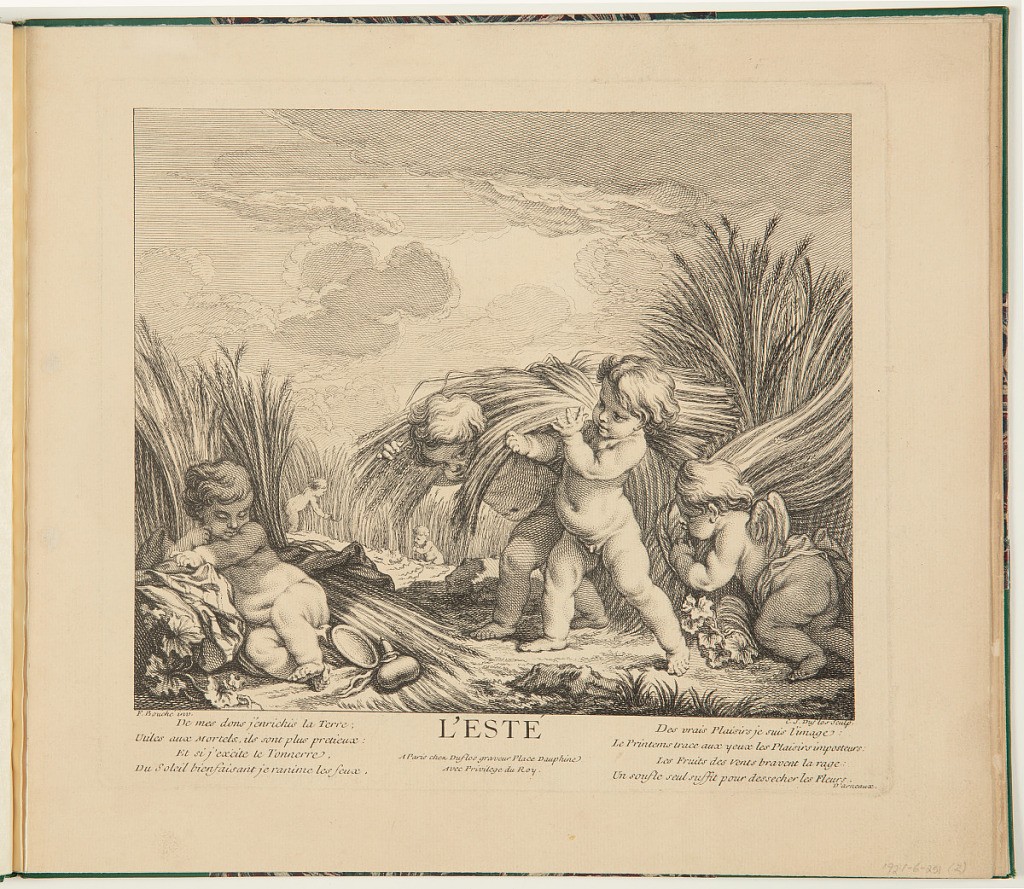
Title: L’ESTÉ
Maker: François Boucher, French, 1703–1770
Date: ca. 1754–86
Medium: Etching and engraving on paper
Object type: Print
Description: An allegorical scene representing summer with six putti (children) harvesting wheat. A verse is lettered below. The plate is signed and titled.